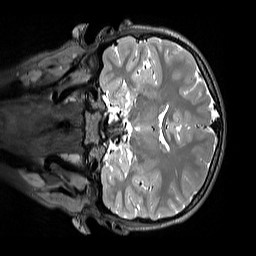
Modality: T2w
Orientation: coronal
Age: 11
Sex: male
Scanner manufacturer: siemens
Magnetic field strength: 3 T
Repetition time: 3.2 s
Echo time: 0.408 s